Interaction volume radius: 5 \u00c5
Interaction volume height: 20 \u00c5
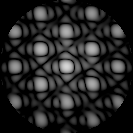
Disorder parameter: 0.04881